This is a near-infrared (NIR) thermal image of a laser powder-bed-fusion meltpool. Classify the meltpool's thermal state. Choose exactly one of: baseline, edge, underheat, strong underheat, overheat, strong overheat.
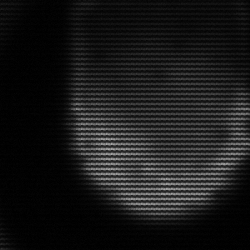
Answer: edge